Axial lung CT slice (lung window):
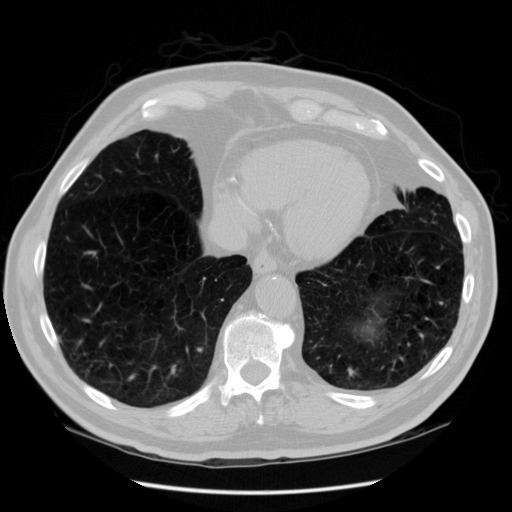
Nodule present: no